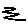
Label: zigzag